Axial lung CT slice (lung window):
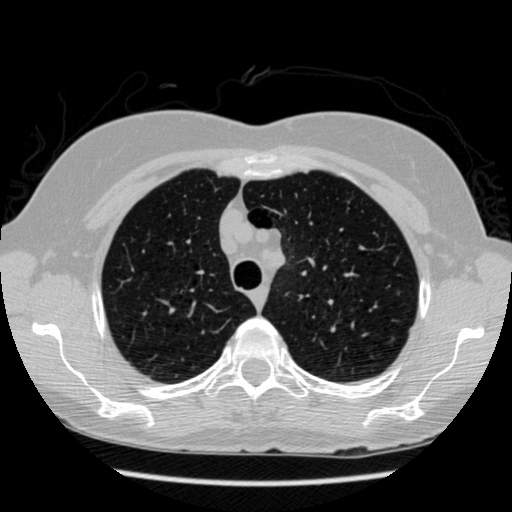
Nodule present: no